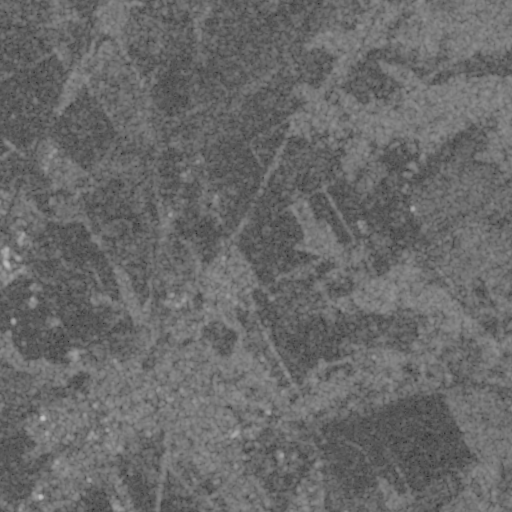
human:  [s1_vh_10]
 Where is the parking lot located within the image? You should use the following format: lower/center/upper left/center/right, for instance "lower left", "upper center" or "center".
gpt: The parking lot is located in the lower center of the image.
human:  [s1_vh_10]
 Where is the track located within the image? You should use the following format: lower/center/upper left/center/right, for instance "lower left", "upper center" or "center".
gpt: The track is located in the lower center of the image.
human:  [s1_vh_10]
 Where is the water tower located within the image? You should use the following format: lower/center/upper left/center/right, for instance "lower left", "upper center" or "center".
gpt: The water tower is located in the lower center of the image.
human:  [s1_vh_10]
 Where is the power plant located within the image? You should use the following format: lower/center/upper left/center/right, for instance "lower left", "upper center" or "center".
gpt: There is no power plant in the image.

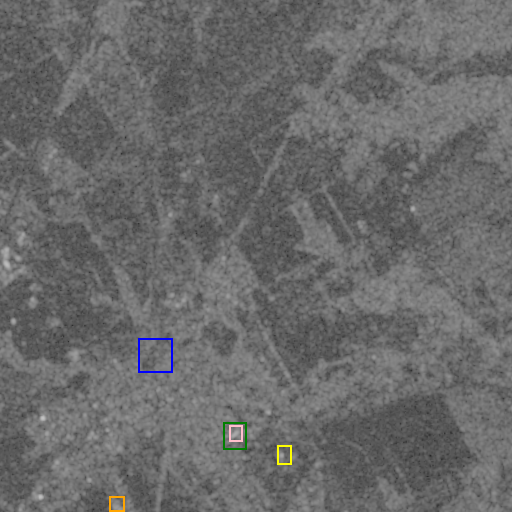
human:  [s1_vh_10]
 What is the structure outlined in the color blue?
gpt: The structure outlined in blue is a park.
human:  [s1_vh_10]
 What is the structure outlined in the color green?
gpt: The structure outlined in green is a parking lot.
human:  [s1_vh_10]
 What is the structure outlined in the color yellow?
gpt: The structure outlined in yellow is a track.
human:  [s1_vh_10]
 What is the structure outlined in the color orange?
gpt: The structure outlined in orange is a building.
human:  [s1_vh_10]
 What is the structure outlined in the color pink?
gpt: The structure outlined in pink is a building.
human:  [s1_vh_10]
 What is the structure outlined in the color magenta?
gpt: There is no magenta outline.